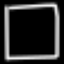
Label: square